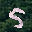
Label: 5